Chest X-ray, AP view. Patient: 35 years old, sex M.
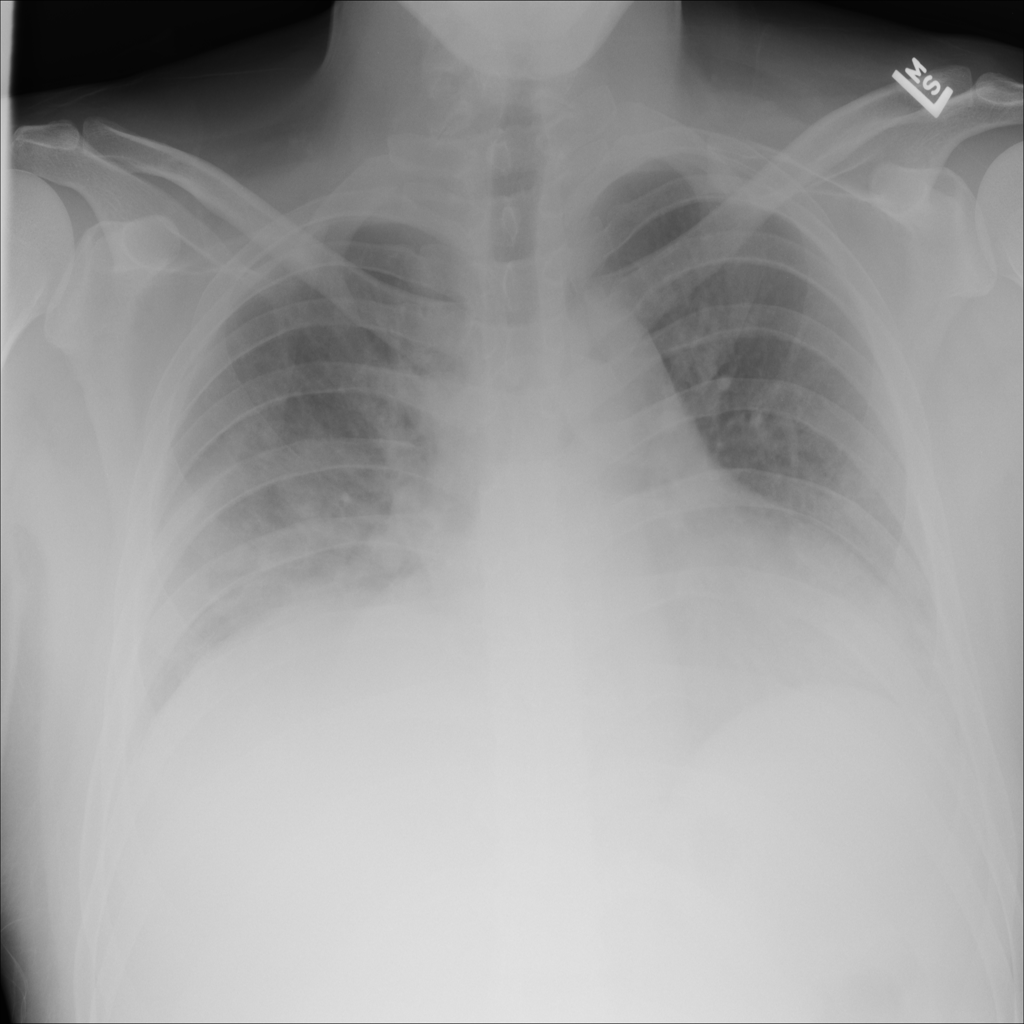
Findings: No Finding